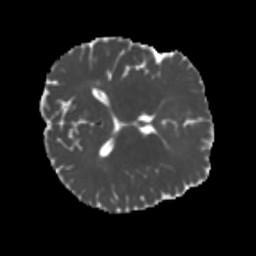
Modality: MD
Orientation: axial
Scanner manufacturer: siemens
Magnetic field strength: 3 T
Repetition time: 4 s
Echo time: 0.0594 s